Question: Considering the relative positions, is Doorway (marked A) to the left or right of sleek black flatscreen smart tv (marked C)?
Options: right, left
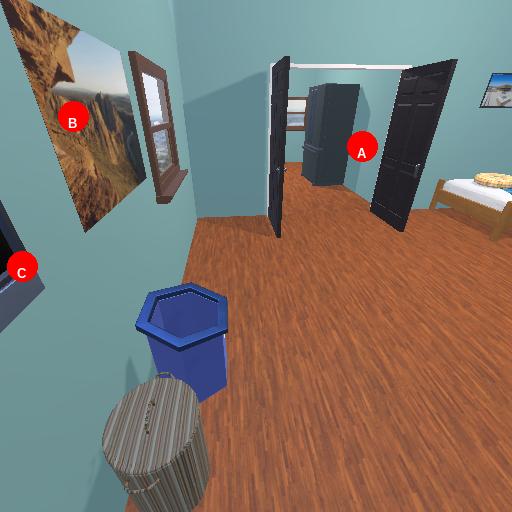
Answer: right